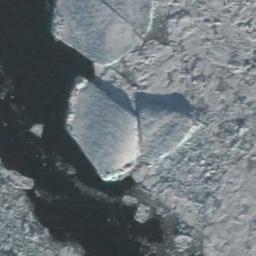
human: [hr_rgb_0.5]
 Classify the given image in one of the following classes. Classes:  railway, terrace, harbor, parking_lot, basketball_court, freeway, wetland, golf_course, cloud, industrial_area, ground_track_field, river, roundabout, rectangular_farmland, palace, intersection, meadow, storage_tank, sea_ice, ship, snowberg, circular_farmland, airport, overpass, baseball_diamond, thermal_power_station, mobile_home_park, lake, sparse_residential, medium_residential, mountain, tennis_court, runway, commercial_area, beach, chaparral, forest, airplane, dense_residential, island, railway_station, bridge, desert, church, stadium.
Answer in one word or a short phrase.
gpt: sea_ice